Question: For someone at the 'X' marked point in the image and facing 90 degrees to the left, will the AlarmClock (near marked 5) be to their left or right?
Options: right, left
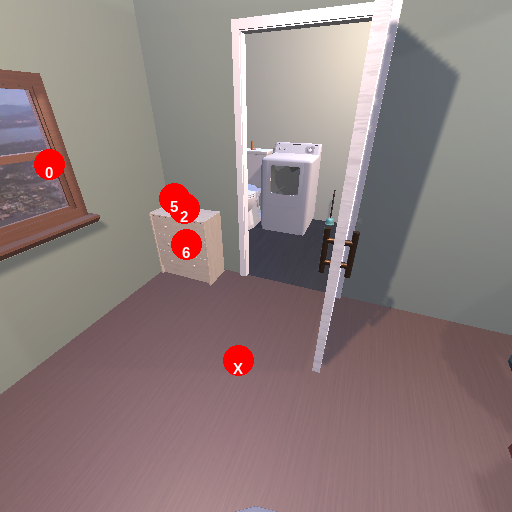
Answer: right